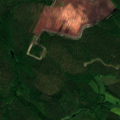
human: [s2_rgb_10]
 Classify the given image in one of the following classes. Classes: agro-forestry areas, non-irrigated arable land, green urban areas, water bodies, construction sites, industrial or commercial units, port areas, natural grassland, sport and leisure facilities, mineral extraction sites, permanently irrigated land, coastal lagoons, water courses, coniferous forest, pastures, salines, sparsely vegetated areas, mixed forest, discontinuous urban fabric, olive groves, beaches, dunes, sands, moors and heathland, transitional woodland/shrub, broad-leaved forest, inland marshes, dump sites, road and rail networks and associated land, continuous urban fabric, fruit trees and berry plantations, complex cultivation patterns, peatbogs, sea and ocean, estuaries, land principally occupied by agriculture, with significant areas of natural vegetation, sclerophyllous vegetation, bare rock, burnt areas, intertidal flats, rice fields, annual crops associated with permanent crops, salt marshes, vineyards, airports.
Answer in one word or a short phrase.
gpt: land principally occupied by agriculture, with significant areas of natural vegetation, coniferous forest, mixed forest, transitional woodland/shrub